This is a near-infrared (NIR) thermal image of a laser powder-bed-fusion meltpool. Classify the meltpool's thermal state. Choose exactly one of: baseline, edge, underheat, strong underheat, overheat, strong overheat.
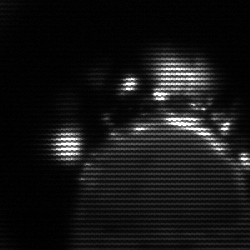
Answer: baseline